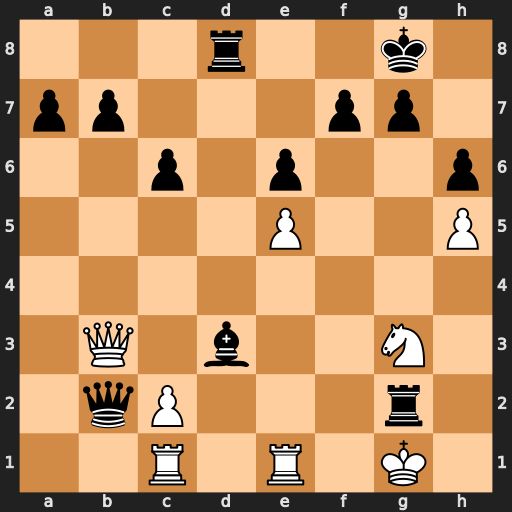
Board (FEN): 3r2k1/pp3pp1/2p1p2p/4P2P/8/1Q1b2N1/1qP3r1/2R1R1K1
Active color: w
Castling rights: -
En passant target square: -
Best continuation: Kxg2 Qxb3 cxb3